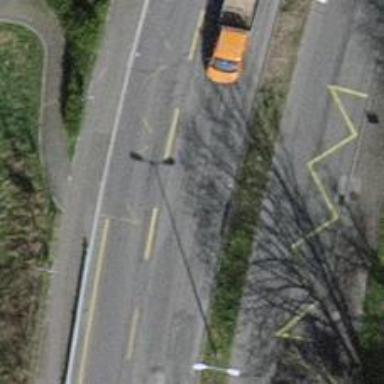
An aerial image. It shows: Bus stop with designated public transport stop position.